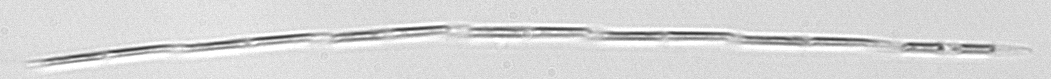
Label: Pseudo-nitzschia